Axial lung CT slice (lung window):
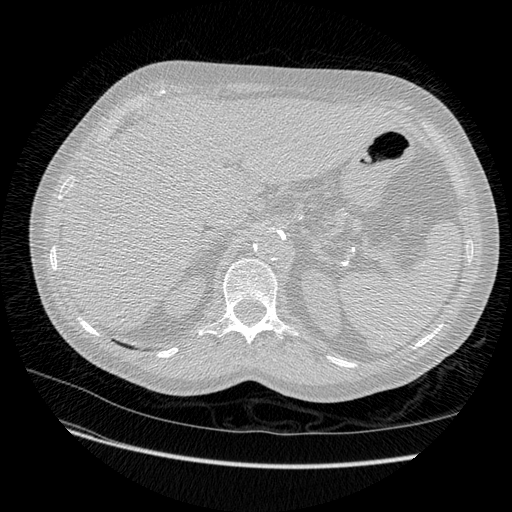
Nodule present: no